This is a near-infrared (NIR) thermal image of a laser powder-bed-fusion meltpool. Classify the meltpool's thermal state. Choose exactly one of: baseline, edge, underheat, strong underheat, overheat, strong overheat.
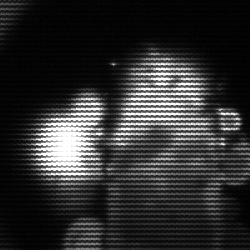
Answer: strong underheat